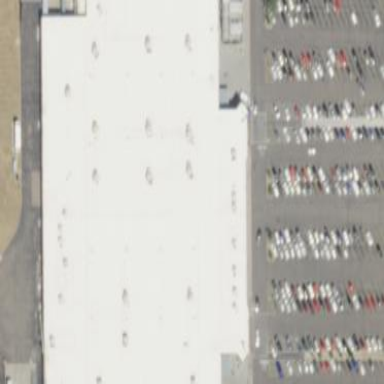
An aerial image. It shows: Retail building housing supermarket.